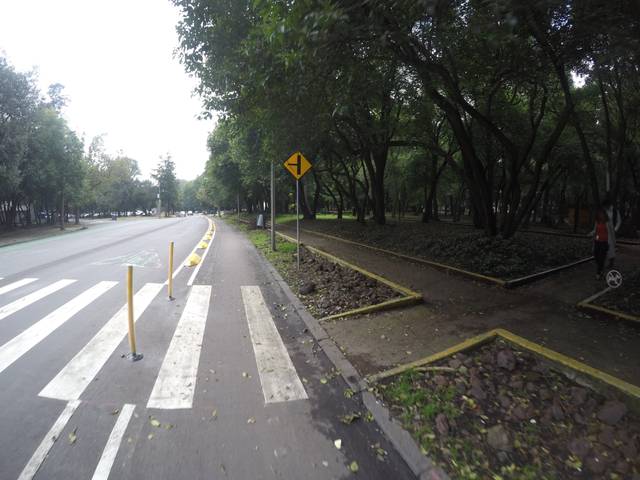
Region: Mexico
Coordinates: 19.428, -99.183